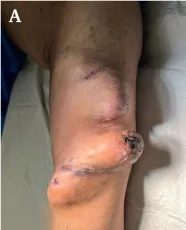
Case 4. (A) Preoperative.
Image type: medical_photograph (other_medical_photograph)